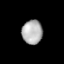
Tissue: lung
Cell type: Endothelial cells
Senescence score: 0.6345
Nuclear area (px): 486
Mean DAPI intensity: 174.807